Question: My question is related to this question:
<URL>
The response for that question, to set 'overflow: visible', works for only one parent of one child. However, I have rows of these elements; rows of parents where I need the child to display over the parent. I can get the child to display over the original parent, but I cannot get the child to display over siblings of the parents. To give you an idea of what I'm talking about, here is a screenshot:

What I want is for the options popup, the element hiding behind the next two rows, to show up over those two rows just like it shows up over its immediate parent. I've been messing around with it and haven't figure it out, so hopefully someone here will be able to help.
Here is the basic structure:
'''
.row,
.selector {
position: relative;
}
.label,
.selector {
display: inline-block;
}
.selector {
overflow: visible;
}
.selector-inner {
display: block;
}
.selector-arrow {
float: right;
width: 21px;
height: 21px;
background: url(arrow.png) no-repeat center center;
}
.selector-caption {
display: inline-block;
}
.options-popup {
position: absolute;
z-index: 100;
top: 0px;
right: 0px;
}
.options-item {
/* only for fonts and sizes */
}
'''
'''
<div class="row">
<div class="label">Color Scheme:</div>
<div class="selector">
<div class="selector-inner">
<div class="selector-arrow"></div>
<div class="selector-caption">Standard</div>
</div>
<div class="options-popup">
<div class="options-item">Standard</div>
<div class="options-item">Dark</div>
<div class="options-item">Light</div>
</div>
</div>
</div>
'''
What can I do to the CSS to get the options popup to show up over all other elements? Is there anything I need to do to the HTML?
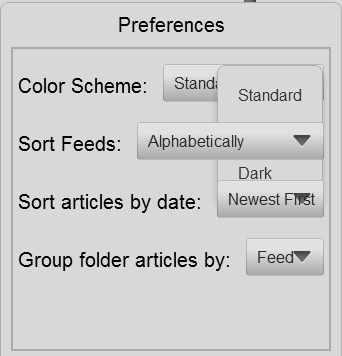
Answer: 'position: relative' for an element creates a new positioning context. Child elements of this element are positioned in this local context. They cannot leave this context. If you want to position child elements above siblings of its parent element, you should set 'z-index' for its parent element to a higher value than 'z-index' of its siblings.
If the effective 'z-index' position of the element relatively to its siblings solely depends on their DOM-tree order, then moving the element to position all its siblings in DOM tree (if semantically appropriate) could help as well.
Note that you can always change 'z-index' dynamically via JavaScript (just, in terms of Unobtrusive JS, don't forget to provide a reasonable pure-CSS alternative so that content wasn't hidden if JS is disabled).